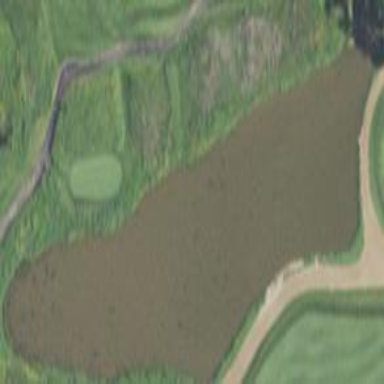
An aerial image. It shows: Water hazard on golf course. The hazard is natural water feature.